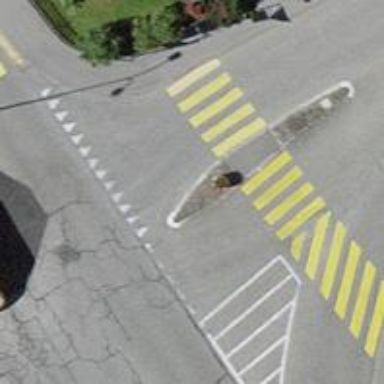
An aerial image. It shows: Zebra crossing with road island.